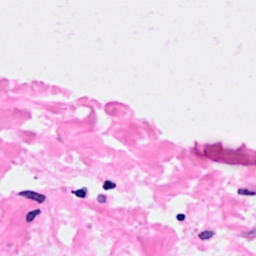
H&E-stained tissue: Breast